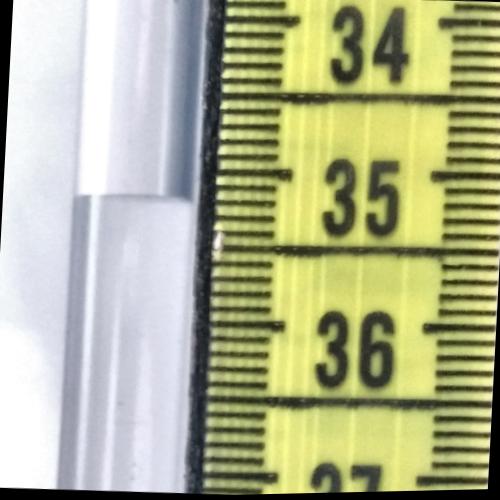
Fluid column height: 35.2 cm